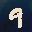
Label: 9